Question: I'm using chart.js ver.2 to make different charts. There are some fixed places where you can place info, like in title and legend. But if I want to put some text in "unused areas" of the canvas it doesn't seem to work by just using standard self.Context.fillText calls after animation onComplete. Is writing a chart plugin the only way? If so, any help with that?
I have a function called on the onComplete event that among other things enables a print button. Since the print function copies the canvas I need the info to be part of the canvas and not done as HTML.
Context is in self.Context. I just put in some lines for test:
'''
self.Context.fillStyle = "blue";
self.Context.font = "bold 16px Arial";
self.Context.fillText("Tommy", 10, self.chart.canvas.height - 50);
'''
...but nothing is shown. So it seems chart.js "owns" the canvas and I would need to extend chart.js functionality with a plugin for that.

There's a lot of white spice on this (test data) chart canvas and it would be nice to be able to use that for giving some more info to the users.
Is a chart.js plugin the only non-HTML way?
If so, any usable example to help me write one?
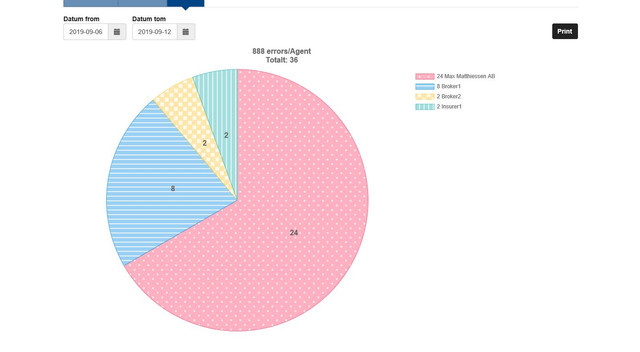
Answer: I found out that you can create an Extend function for each of the different chart types (for instance you may want to place the text at different places depending on chart type), here's an example for a line chart:
'''
let myLineExtend = Chart.controllers.line.prototype.draw;
Chart.helpers.extend(Chart.controllers.line.prototype, {
draw: function () {
myLineExtend.apply(this, arguments);
self.Context.save();
self.Context.fillStyle = "#032f55";
var ctx = self.Context;
ctx.textAlign = "left";
ctx.textBaseline = "middle";
ctx.font = "12px arial";
ctx.fillText("Random text", (self.chart.canvas.width * 1) / 10, (self.chart.canvas.height * 3) / 4);
self.Context.restore();
}
});
'''